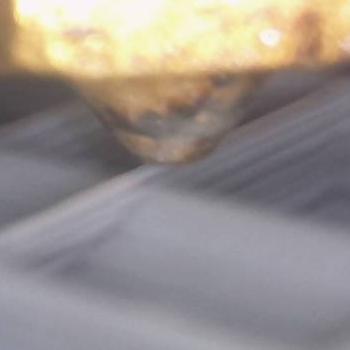
Flow rate: 44%